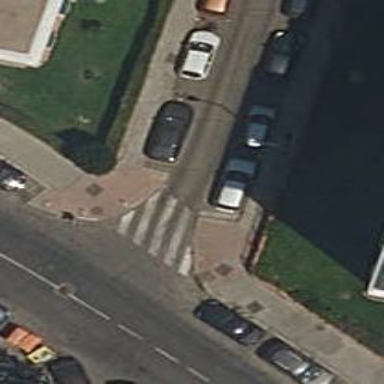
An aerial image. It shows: Pedestrian crossing with zebra markings on the footway.